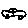
Label: car